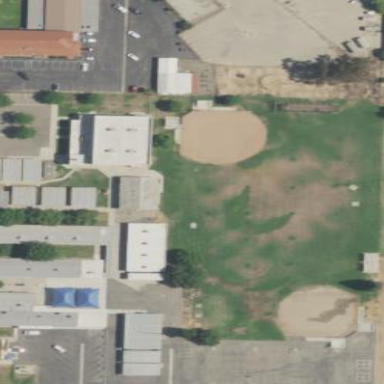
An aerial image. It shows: School.